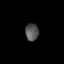
Tissue: prostate
Cell type: T cells
Senescence score: 0.2831
Nuclear area (px): 225
Mean DAPI intensity: 83.551